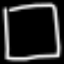
Label: square